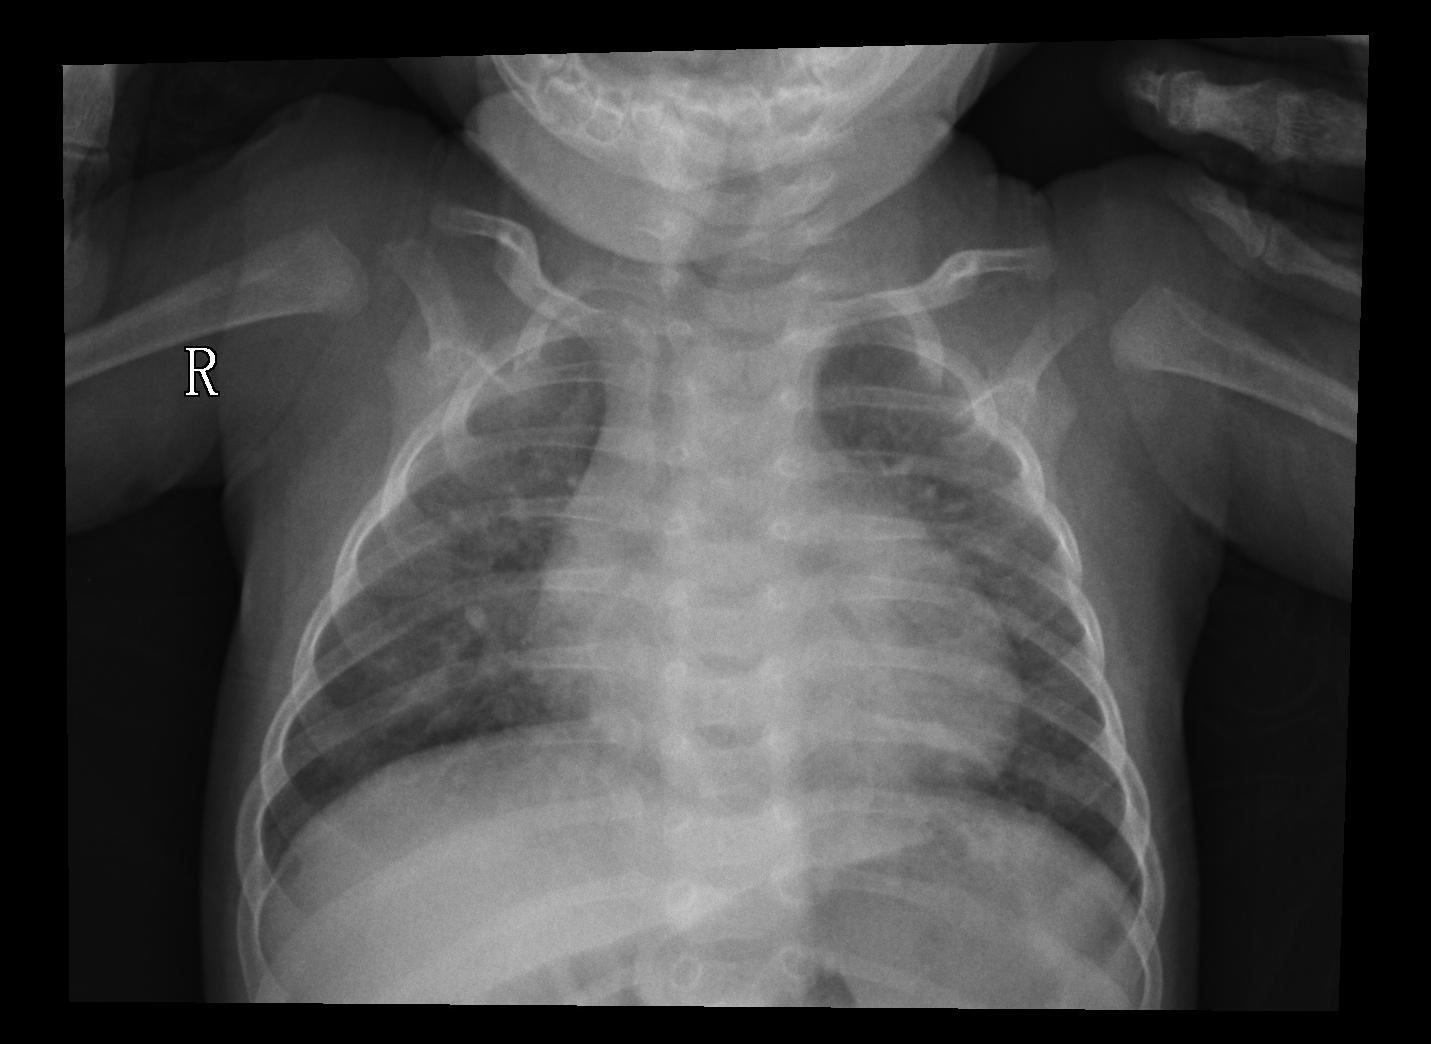
Diagnosis: PNEUMONIA